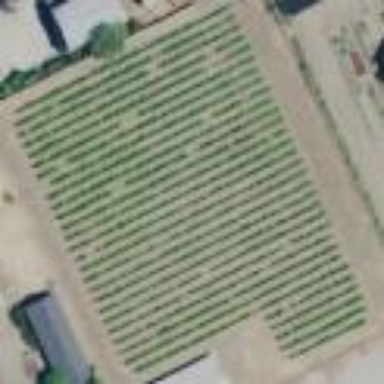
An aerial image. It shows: Vineyard where grapes are grown.